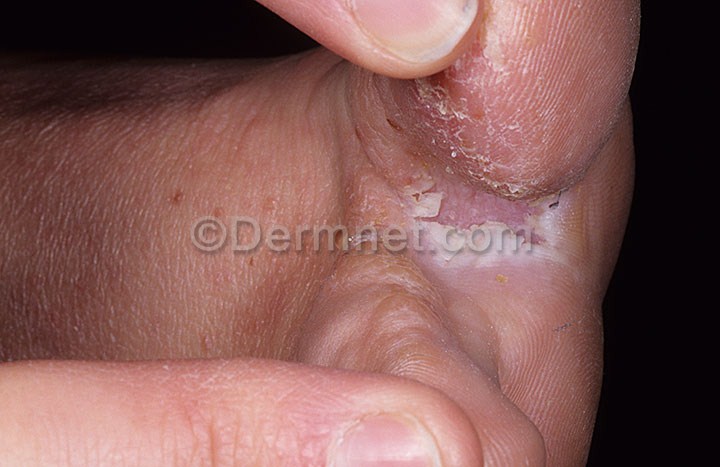
Disease: Tinea Ringworm Candidiasis and other Fungal Infections